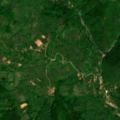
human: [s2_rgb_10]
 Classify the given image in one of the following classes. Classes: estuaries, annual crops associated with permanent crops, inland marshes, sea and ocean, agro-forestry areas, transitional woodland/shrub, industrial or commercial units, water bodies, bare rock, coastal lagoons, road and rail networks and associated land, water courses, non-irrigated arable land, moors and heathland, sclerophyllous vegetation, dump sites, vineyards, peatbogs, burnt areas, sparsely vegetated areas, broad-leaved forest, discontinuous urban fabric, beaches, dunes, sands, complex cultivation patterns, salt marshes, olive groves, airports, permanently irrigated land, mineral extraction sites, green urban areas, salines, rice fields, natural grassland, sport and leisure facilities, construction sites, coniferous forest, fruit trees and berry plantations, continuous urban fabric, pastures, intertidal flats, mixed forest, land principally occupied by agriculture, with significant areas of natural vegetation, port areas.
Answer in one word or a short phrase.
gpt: land principally occupied by agriculture, with significant areas of natural vegetation, broad-leaved forest, transitional woodland/shrub